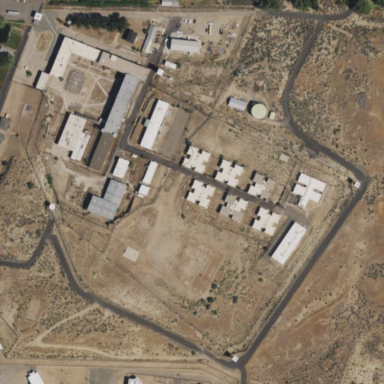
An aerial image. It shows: Prison.